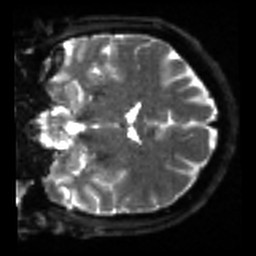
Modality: sbref
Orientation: coronal
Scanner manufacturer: siemens
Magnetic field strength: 3 T
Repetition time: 4 s
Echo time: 0.0594 s